Current action and preconditions to check: trajectory_clear

Your task: For each precondition in the list above, predict whether it will hold at this action.

Consider the current scene as observed from the mobile robot's camera, and analyze the predicted future states of all dynamic agents (e.g., people, animals, vehicles, or any moving entities) within the NEXT SECOND.

IMPORTANT: Only answer "very likely" if you are absolutely certain—based on strong, clear evidence—that a dynamic agent will violate the precondition in the predicted future state. Do NOT answer "very likely" for unlikely, ambiguous, or low-probability risks.

Ask yourself for each precondition: Is there a high probability, with clear and convincing evidence, that the predicted future states of any dynamic agent will interfere with the predicted future state of the currently executing action within the NEXT SECOND, causing that precondition to fail?

Assess the risk level based on these predictions. Use "likely" or "very likely" if motions create a clear risk of interference.

Use "neutral" or "improbable" if agents are nearby but their predicted paths are clearly diverging or non-conflicting.

Failure Risk Categories: "very improbable", "improbable", "neutral", "likely", "very likely"

Answer Format: Output ONLY the probability_of_failure value from these categories: "very improbable", "improbable", "neutral", "likely", "very likely"

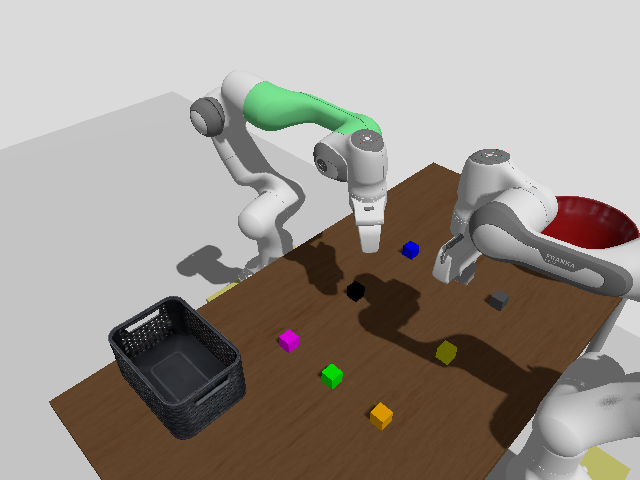

Answer: improbable